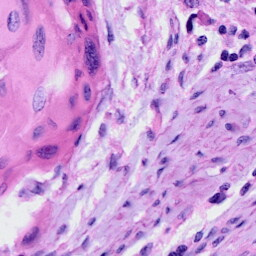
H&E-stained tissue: Cervix